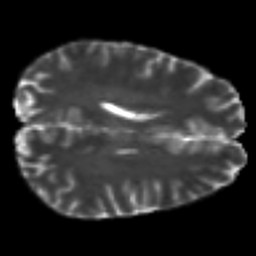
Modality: T2w
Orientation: axial
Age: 25
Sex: male
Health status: ill
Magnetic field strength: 3 T
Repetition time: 9 s
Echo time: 0.093 s